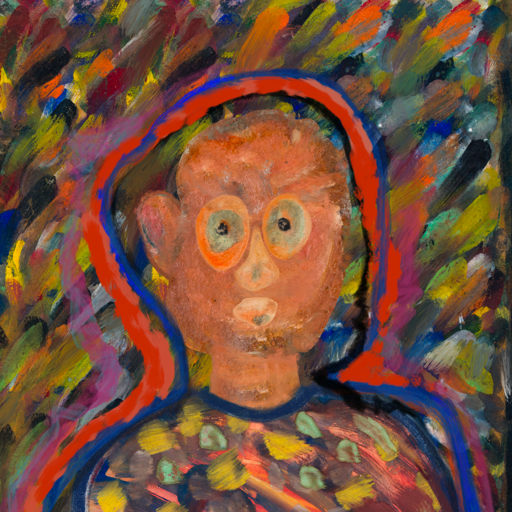
Background: An_Impression, Head And Neck Front: Boggyland, Face Front: Childish, Bust: Mother_And_Son_Mother, Hair Front: Experience, Head Accessory: Blank, Second Necklace: Blank, Necklace: Blank, Baby: Blank